Question: I'm trying to customize a seekbar. I have this mostly working, but I am not able to remove the rounded edges of this seekbar. I know there are many questions regarding this, and that applying corners 0dp will help, but I don't know where to implement this shape. When I try to display the shape, it's getting sharp edges but my background is not showing, it's showing a black rectangular shape. I want to have sharp edges with my background.

'''
<?xml version="1.0" encoding="utf-8"?>
<layer-list xmlns:android="http://schemas.android.com/apk/res/android" >
<item android:id="@android:id/background">
<bitmap
xmlns:android="http://schemas.android.com/apk/res/android"
android:tileMode="repeat"
android:antialias="true"
android:dither="false"
android:filter="false"
android:gravity="left"
android:src="@drawable/cover_back" />
</item>
<item
android:id="@android:id/progress"
android:drawable="@drawable/seek_progress_bg"/>
</layer-list>
'''
'''
<?xml version="1.0" encoding="utf-8"?>
<layer-list xmlns:android="http://schemas.android.com/apk/res/android">
<item>
<clip>
<bitmap xmlns:android="http://schemas.android.com/apk/res/android"
android:src="@drawable/cover_front"
android:tileMode="repeat"
android:antialias="true"
android:dither="false"
android:filter="false"
android:gravity="left"
/>
</clip>
</item>
</layer-list>
'''
'''
<SeekBar
android:id="@+id/seekBar1"
android:layout_width="match_parent"
android:layout_height="wrap_content"
android:layout_alignParentLeft="true"
android:layout_below="@+id/button2"
android:progress="0"
android:secondaryProgress="0"
android:padding="0dp"
android:thumbOffset="0dp"
android:progressDrawable="@drawable/seekbarprogrss"
android:thumb="@drawable/cover"
'''
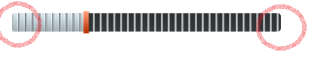
Answer: First You Create a Custom Class For
'''
public class mSeekbar extends SeekBar{
public seekBar (Context context) {
super(context);
Initialise();
}
public seekBar (Context context, AttributeSet attrs) {
super(context, attrs);
Initialise();
}
public seekBar (Context context, AttributeSet attrs, int defStyle) {
super(context, attrs, defStyle);
Initialise();
}
private void Initialise(){
this.setBackgroundDrawable(getResources().getDrawable(R.drawable.shape));
this.setProgressDrawable(getResources().getDrawable(R.drawable.seek_bar_base));
}
}
'''
then, add this part to your xml
'''
<"packageName".seekBar
android:id="@+id/seekBar"
android:layout_width="match_parent"
android:layout_height="wrap_content"
android:layout_centerHorizontal="true"
android:layout_centerVertical="true"
android:thumb="@drawable/red_front"
android:padding="0dp"
android:progress="0"
android:indeterminate="false"
android:secondaryProgress="0"
android:thumbOffset="0dp"/>
'''
'''
<layer-list
xmlns:android="http://schemas.android.com/apk/res/android">
<item
android:id="@android:id/background">
<bitmap
android:src="@drawable/gray_back"
android:tileMode="repeat">
</bitmap>
</item>
<item
android:id="@android:id/progress">
<layer-list
xmlns:android="http://schemas.android.com/apk/res/android" >
<item>
<clip >
<bitmap
xmlns:android="http://schemas.android.com/apk/res/android"
android:src="@drawable/gray_front"
android:tileMode="repeat"/>
</clip>
</item>
</layer-list>
</item>
</layer-list>
'''
'''
<shape
xmlns:android="http://schemas.android.com/apk/res/android" >
<corners android:radius="0dp"/>
</shape>
'''
,

gray_back.jpg

gray_front.jpg

red_front.jpg